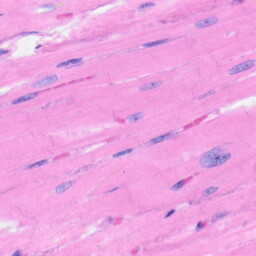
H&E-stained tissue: Heart